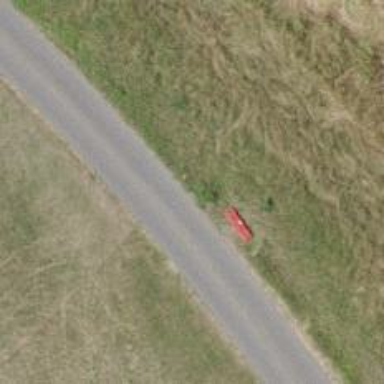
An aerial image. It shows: Red bench.